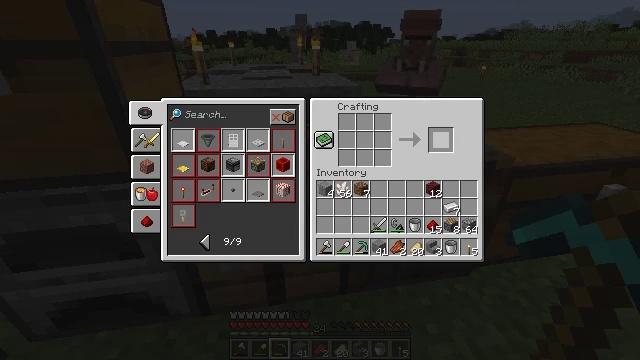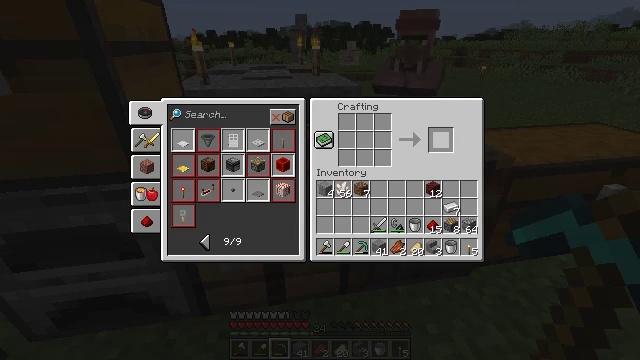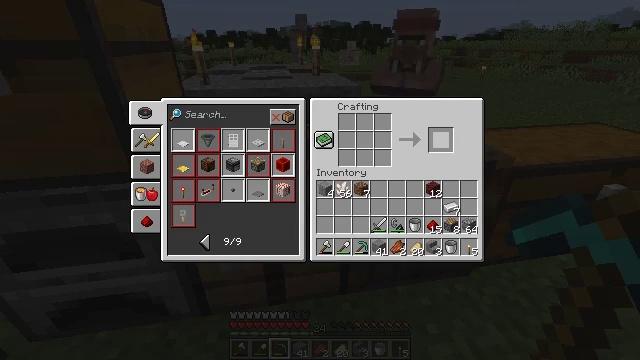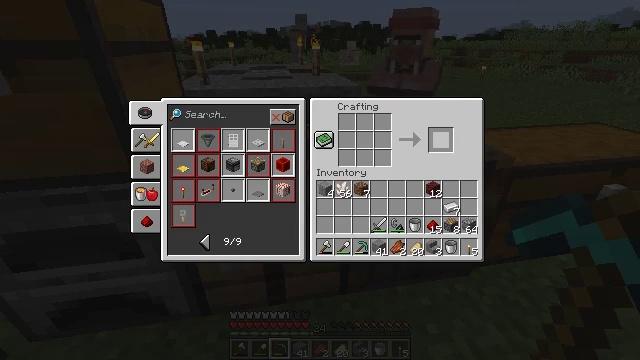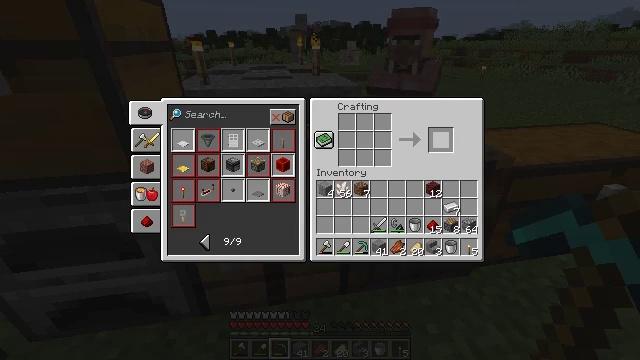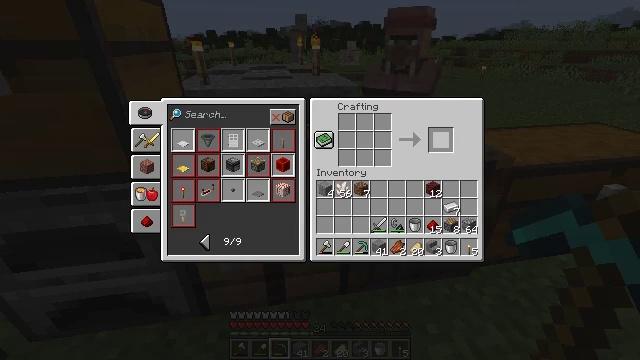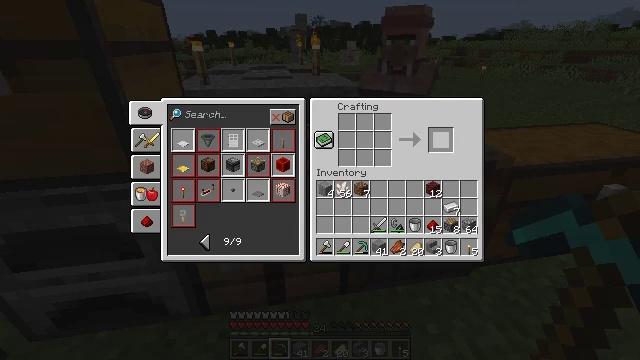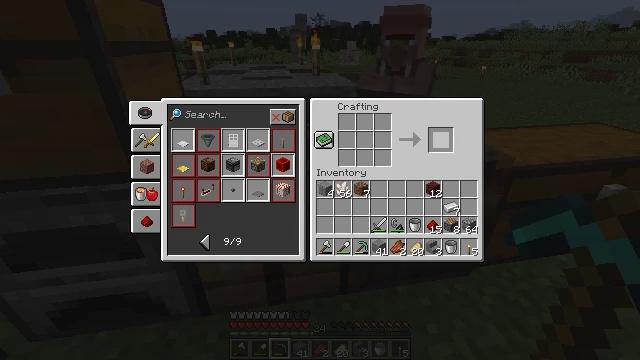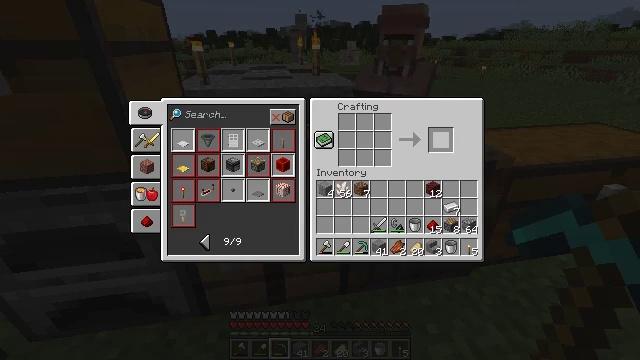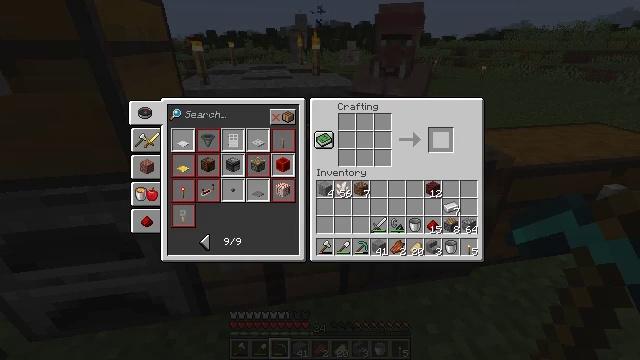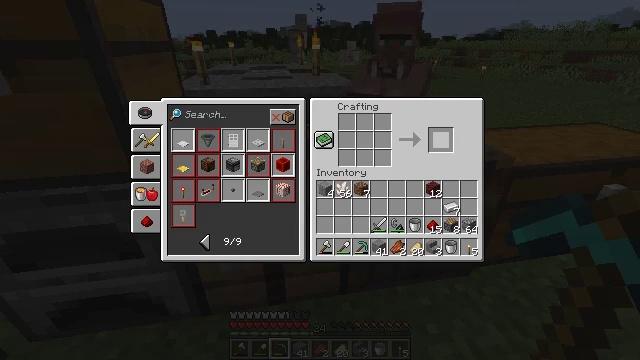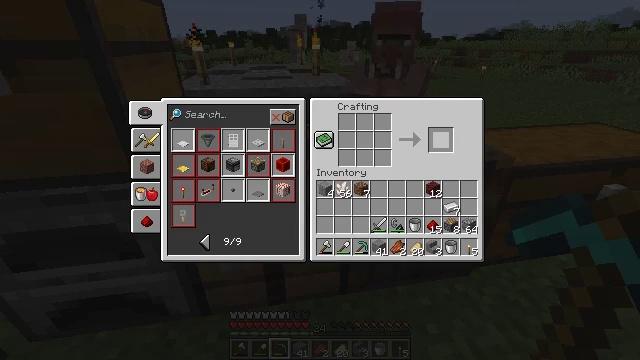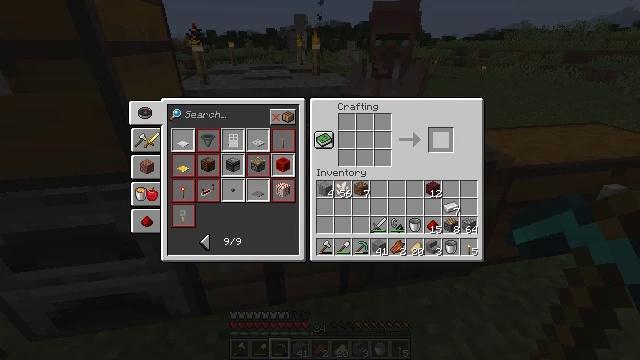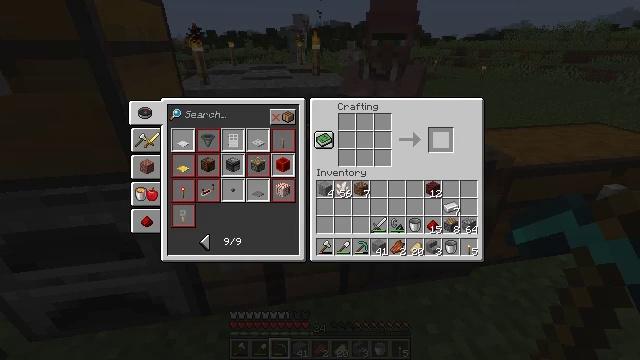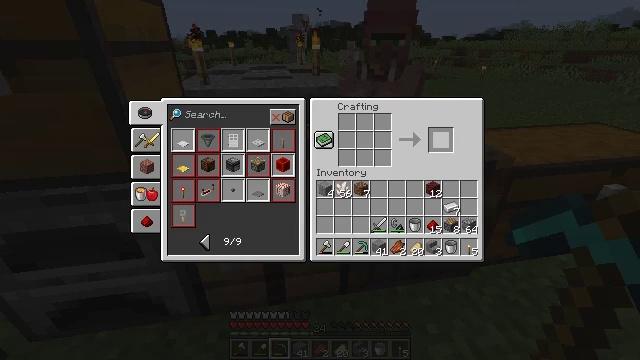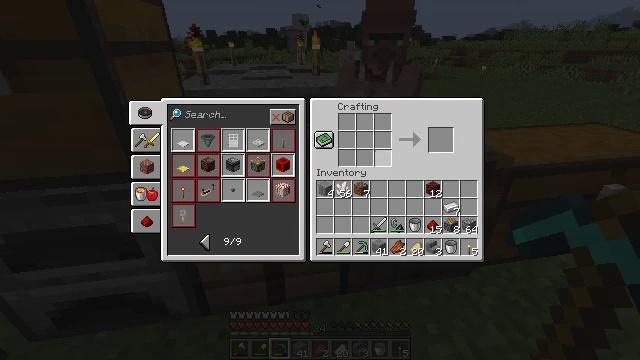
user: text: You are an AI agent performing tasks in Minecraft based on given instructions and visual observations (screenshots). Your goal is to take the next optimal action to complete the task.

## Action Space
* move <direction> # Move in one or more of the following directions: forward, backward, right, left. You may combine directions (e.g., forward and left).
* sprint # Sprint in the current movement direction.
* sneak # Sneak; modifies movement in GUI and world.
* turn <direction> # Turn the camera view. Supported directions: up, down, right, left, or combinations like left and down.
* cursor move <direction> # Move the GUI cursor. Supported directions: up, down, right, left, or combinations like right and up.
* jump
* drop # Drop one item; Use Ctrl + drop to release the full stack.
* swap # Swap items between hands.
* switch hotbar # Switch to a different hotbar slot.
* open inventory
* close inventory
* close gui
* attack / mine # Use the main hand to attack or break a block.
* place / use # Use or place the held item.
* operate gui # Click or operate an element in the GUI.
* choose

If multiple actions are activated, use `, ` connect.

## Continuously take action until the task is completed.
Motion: motion action
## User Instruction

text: Use the crafting table to create an observer.
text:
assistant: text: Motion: no_op
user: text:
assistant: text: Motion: no_op
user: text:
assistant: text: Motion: no_op
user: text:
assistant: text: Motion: no_op
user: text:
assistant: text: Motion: no_op
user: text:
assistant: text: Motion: no_op
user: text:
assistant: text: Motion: no_op
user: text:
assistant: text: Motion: no_op
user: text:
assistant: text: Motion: no_op
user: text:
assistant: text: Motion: no_op
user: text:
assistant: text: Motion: no_op
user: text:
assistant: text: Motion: no_op
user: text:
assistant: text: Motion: no_op
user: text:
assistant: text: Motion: no_op
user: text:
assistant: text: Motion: turn left and down
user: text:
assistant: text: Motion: turn left
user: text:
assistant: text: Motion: turn left
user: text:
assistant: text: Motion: no_op
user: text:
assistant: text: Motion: no_op
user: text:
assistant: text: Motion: turn left
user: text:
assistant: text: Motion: turn left
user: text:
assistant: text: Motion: turn left and down
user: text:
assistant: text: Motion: turn left
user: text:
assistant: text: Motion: no_op
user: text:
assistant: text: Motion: turn left
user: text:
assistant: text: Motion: turn left
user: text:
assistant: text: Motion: no_op
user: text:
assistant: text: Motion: no_op
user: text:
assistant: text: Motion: no_op
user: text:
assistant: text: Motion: no_op